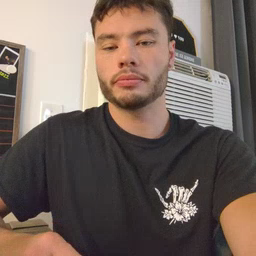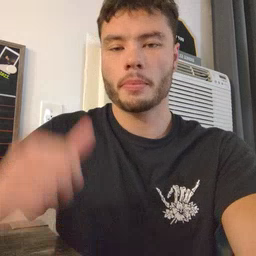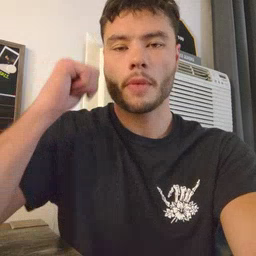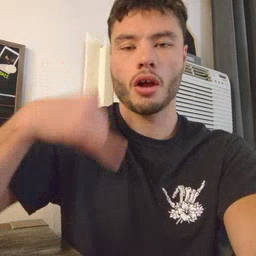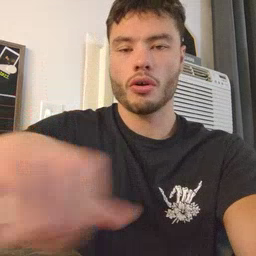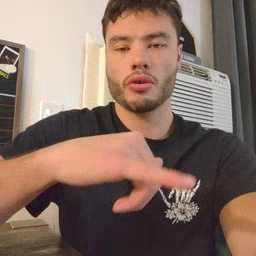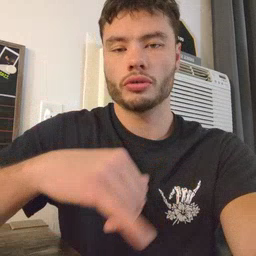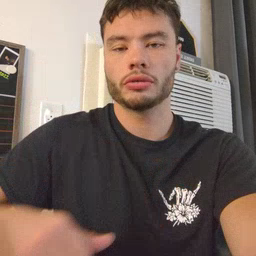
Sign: backyard